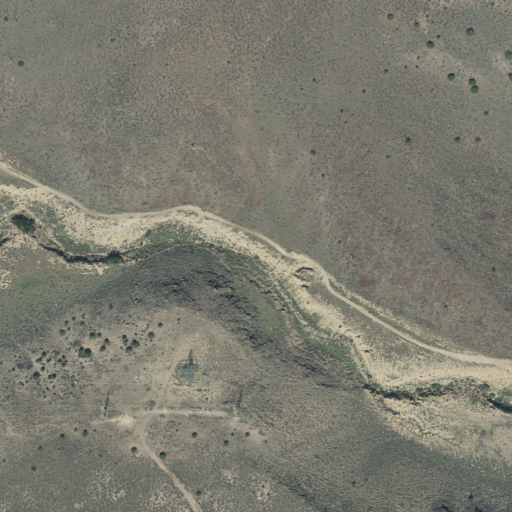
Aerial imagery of gap in Utah named Winn Gap containing only shrub